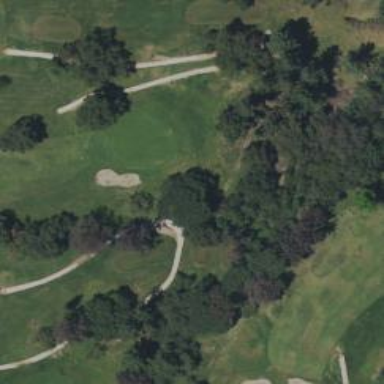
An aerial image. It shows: Service road designated as golf cart path.